Question: I have the problem that I get the message "VS has triggered a breakpoint" and when I break there, VS jumps into the source code of POCO NotificationCenter:

I am using Poco 1.5.4.
The previous entry in the callstack is located in the following piece of code:
'''
void WebSocketController::HandleReceivedMessages() {
AutoPtr<Notification> notification(receivedMessagesQueue.waitDequeueNotification());
while (!messageHandlerActivity.isStopped() && notification) {
MessageNotification* messageNotification = dynamic_cast<MessageNotification*>(notification.get());
if (messageNotification)
{
notificationCenter.postNotification(messageNotification);
}
notification = receivedMessagesQueue.waitDequeueNotification();
}
}
'''
The concrete line I can see in the callstack (with line number) is the following one:
'''
notification = receivedMessagesQueue.waitDequeueNotification();
'''
This is the code of the MessageNotification.h:
'''
class MessageNotification : public Notification
{
public:
MessageNotification(Message *data);
~MessageNotification();
Message* GetData();
private:
Message *data;
};
'''
This is the code of the MessageNotification.cpp:
'''
MessageNotification::MessageNotification(Message *data) {
this->data = data;
}
MessageNotification::~MessageNotification() {
delete data;
data = nullptr;
}
Message* MessageNotification::GetData() {
return data;
}
'''
And here you can see the constructors of the Message class:
'''
Message::Message(const MessageCommandEnum cmd, const string& to, StringMap *params, const string& data)
: cmd(cmd), to(to), data(data) {
this->params = params == nullptr ? new StringMap() : params;
}
Message::Message(const Message& msg) : to(msg.to), cmd(msg.cmd), data(msg.data) {
params = new StringMap(*msg.params);
}
Message::Message(const Message* msg) : to(msg->to), cmd(msg->cmd), data(msg->data) {
params = new StringMap(*msg->params);
}
Message::~Message() {
if (params != nullptr) {
delete params;
params = nullptr;
}
}
'''
The rest of the methods in this class are only getters/setters.
Any idea why this happens?
My researches told me, that this message occurs if the heap gets destroyed. But I cannot find any line of code where this should happen.
The behavior is a little bit strange since when I press continue on the message, the applications runs without any problems. I do not have any problem when the application is not started with a debugger in the background (e.g. start the exe in the Debug folder).
I am still learning C++, so I really appreciate any feedback/help.
Thanks
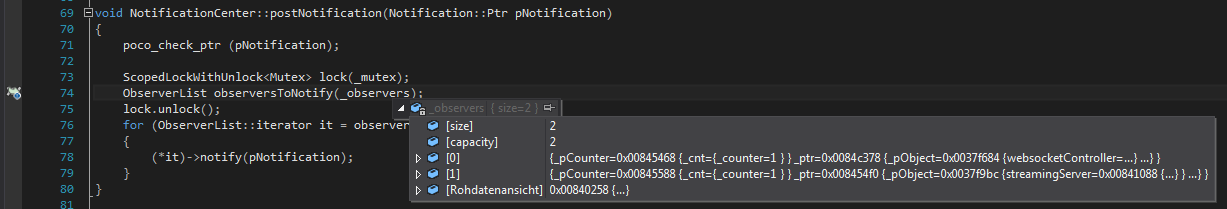
Answer: The AutoPtr notification in WebSocketController::HandleReceivedMessages() will be deleted by AutoPtr as soon as you assign another pointer to it. However, at that point, the pointer was passed to the NotificationCenter in another AutoPtr and wherever you try to dereference (or AutoPtr tries to delete) it later, it will cause undefined behavior.
Once you put the notification pointer in AutoPtr, just pass it on as AutoPtr (cast it with notification.cast<MessageNotification>()).
Look at the <URL> to understand how to do this the proper way.